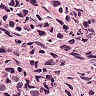
Metastatic tissue present: yes